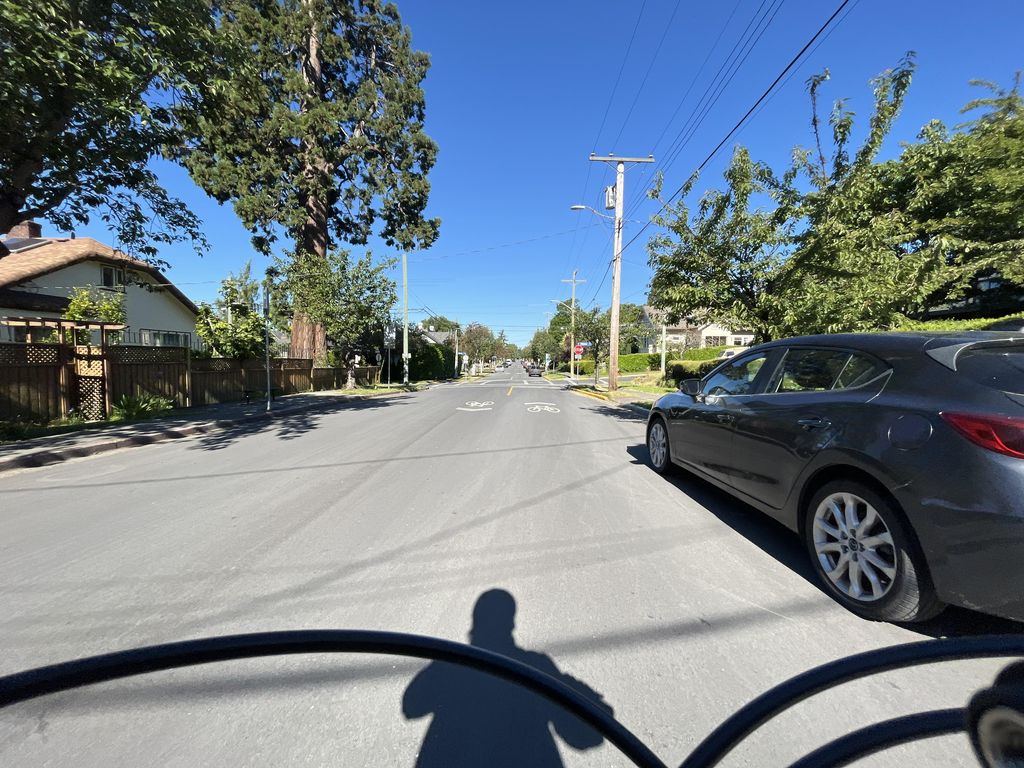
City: victoria